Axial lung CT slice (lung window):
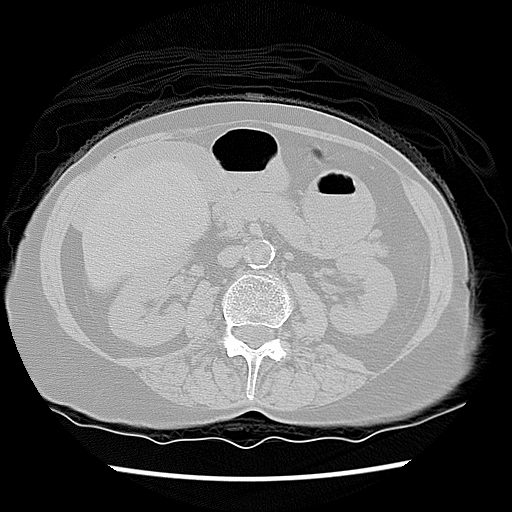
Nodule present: no